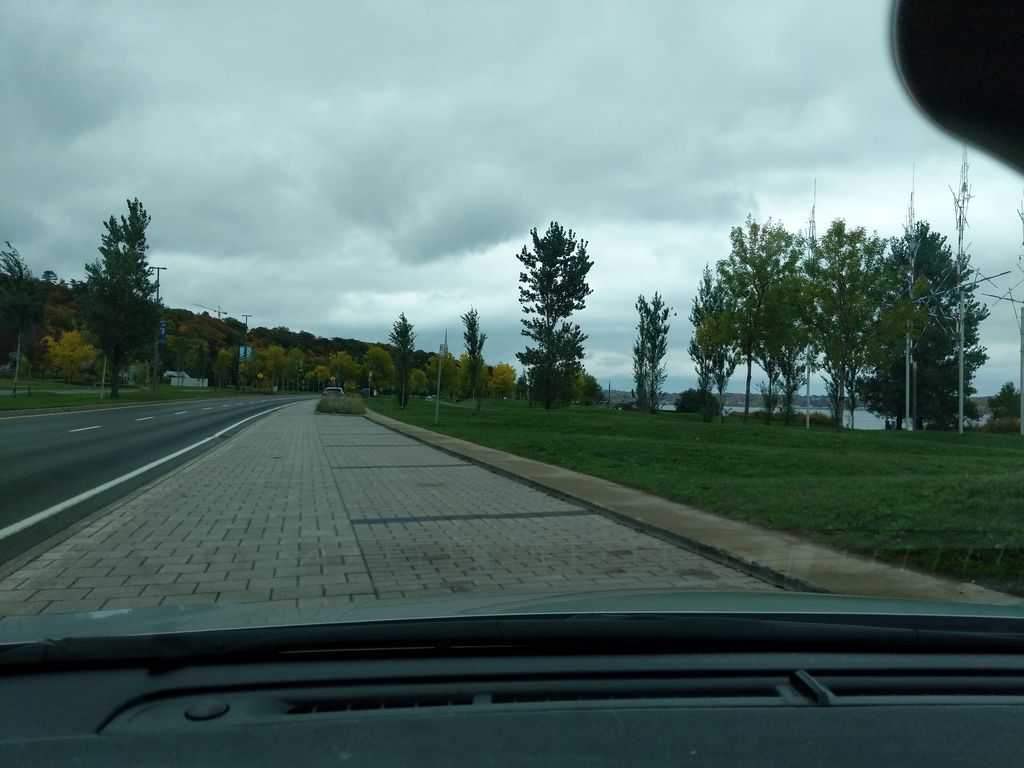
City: quebec_city